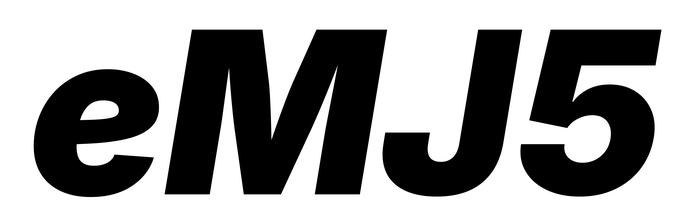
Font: Inter-Italic_Black_Italic